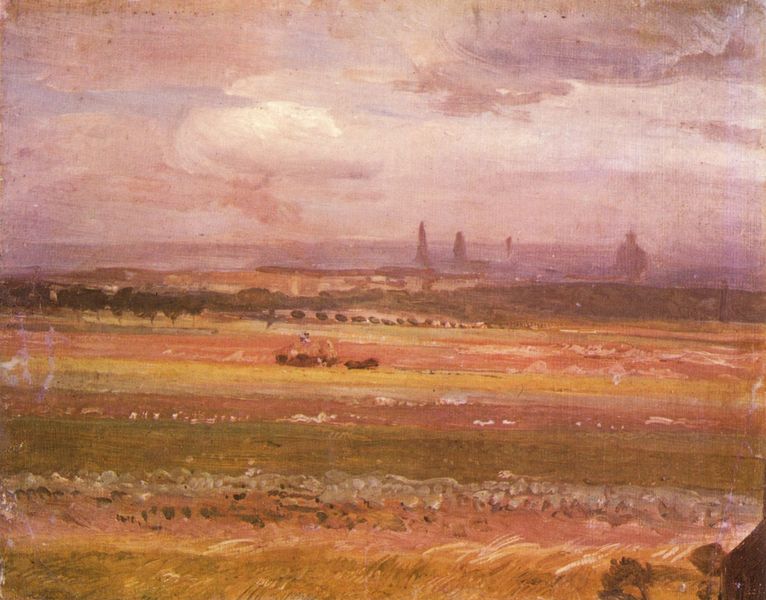
Titel: Ansicht von Dresden
Künstler: Christian Friedrich Gille
Standort: Bremen
Institution: Kunsthalle Bremen
Schlagwörter: baum, blau, dunkel, gemälde, gewitter, himmel, weiß, wolken, aquarell, bäume, gelb, grob, grün, landschaft, ocker, stadt, braun, bunt, grau, hell, hintergrund, licht, orange, pastell, raum, schwarz, skizze, strasse, vordergrund, ausblick, gebäude, gras, rot, tier, tiere, weg, wiese, wolke, beige, malerei, steine, öl, ebene, feld, felder, ferne, gräser, halme, horizont, hügel, natur, vieh, wind, büsche, kirche, pastos, rauch, wiesen, land, realismus, rosa, wald, bauern, pferd, pferde, sommer, ruhe, düster, naturalismus, vedute, acker, ernte, furchen, getreide, heu, korn, weizen, afrika, farben, fläche, flächen, dächer, dunst, eben, farbe, lila, nebel, sonnenuntergang, violett, klein, herbst, kutsche, silhouette, industrie, wagen, kuppel, ölgemälde, querformat, turner, unwetter, duktus, streifen, tiefe, steppe, striche, bauer, skyline, äcker, kirchen, kirchtürme, rechtecke, stadtansicht, türme, münchen, gross, palette, senkrecht, verschwommen, ländlich, ölskizze, landscahft, landwirtschaft, stimmungsbild, korinth, waagerecht, sfumato, pferdegespann, pflügen, gewölk, heuwagen, toskana, friede, pferdekutsche, pferdewagen, gemischt, furche, schmutzig, weideland, wolkenverhangen, theatinterkirche, unrein, osa